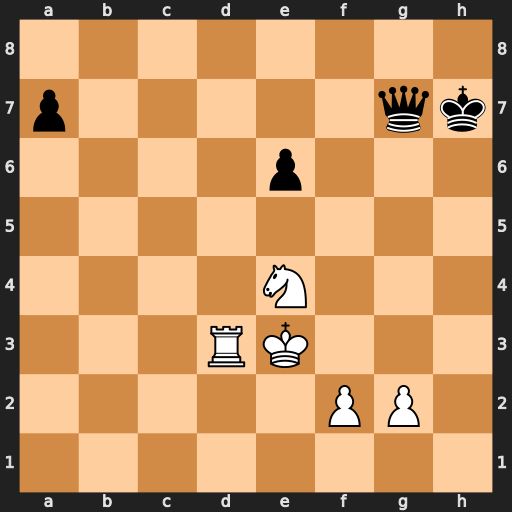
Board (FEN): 8/p5qk/4p3/8/4N3/3RK3/5PP1/8
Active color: w
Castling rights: -
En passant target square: -
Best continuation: Rd7 Qxd7 Nf6+ Kg6 Nxd7